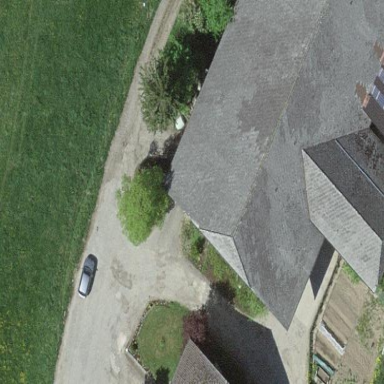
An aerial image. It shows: Barn.